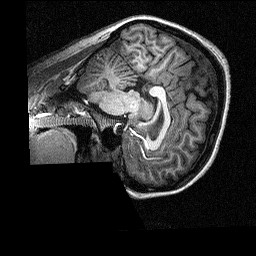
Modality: T1w
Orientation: sagittal